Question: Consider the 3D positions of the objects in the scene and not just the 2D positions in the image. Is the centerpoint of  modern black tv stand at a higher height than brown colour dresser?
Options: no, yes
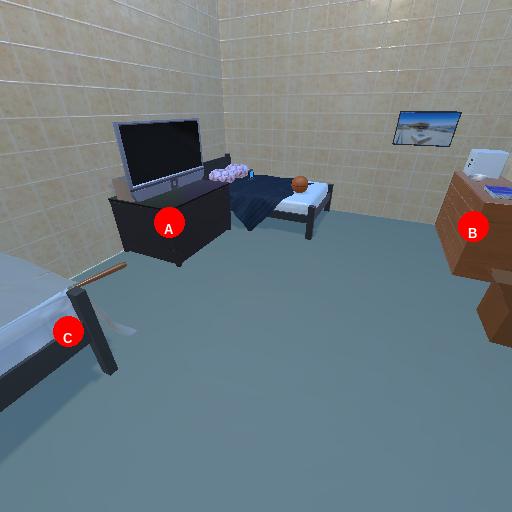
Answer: no